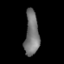
Tissue: lung
Cell type: T cells
Senescence score: 0.1786
Nuclear area (px): 610
Mean DAPI intensity: 118.274